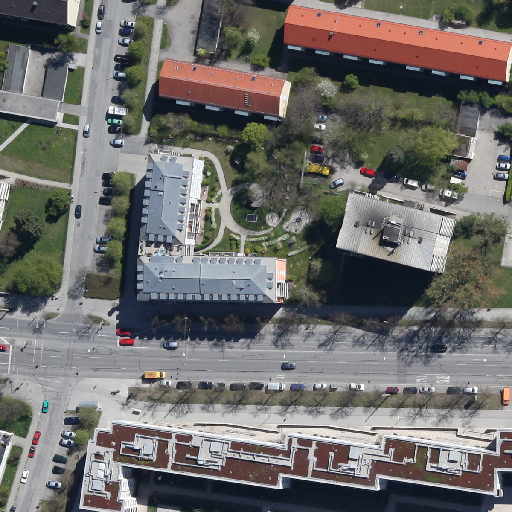
Referring expression: car